高三 · 代数

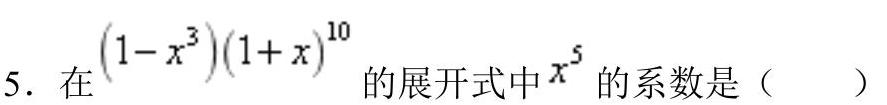
A. -297
B. -252
C. 297
D. 207
答案: D
解析: 答案:D

【解析】因为 $\left(1-x^{3}\right)(1+x)^{10}=(1+x)^{10}-x^{3}(1+x)^{10}$,

所以 $\left(1-x^{3}\right)(1+x)^{10}$ 展开式中的 $x^{5}$ 的系数是 $(1+x)^{10}$ 的展开式的中 $x^{5}$ 的系数减去 $(1+x)^{10}$ 的 $x^{2}$ 的系数,

由二项式定理, $(1+x)^{10}$ 的展开式的通项为 $T_{\gamma+1}=\mathrm{C}_{10}^{\gamma} x^{\gamma}$,

令 $r=5$, 则 $(1+x)^{10}$ 的展开式的中 $x^{5}$ 的系数为 $\mathrm{C}_{10}^{5}$;

令 $r=2$, 则 $(1+x)^{10}$ 的展开式的中 $x^{2}$ 的系数为 $\mathrm{C}_{10}^{2}$,

所以 $x^{5}$ 的系数是 $C_{10}^{5}-C_{10}^{2}=252-45=207$, 故答案选 D.